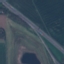
Land use / land cover class: Highway